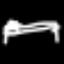
Label: bed